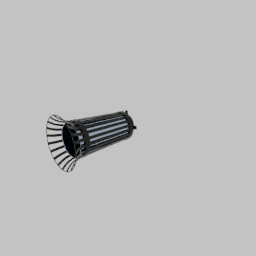
Label: tools